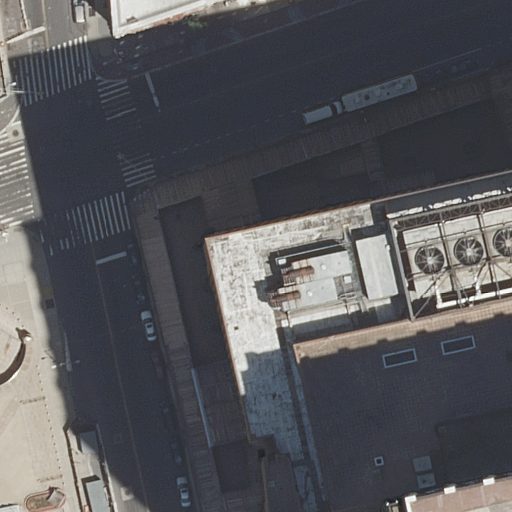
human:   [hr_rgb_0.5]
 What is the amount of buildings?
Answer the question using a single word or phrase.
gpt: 4

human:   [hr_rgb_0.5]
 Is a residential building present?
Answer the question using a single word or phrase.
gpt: yes

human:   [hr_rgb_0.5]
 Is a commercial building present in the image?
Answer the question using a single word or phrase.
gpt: no

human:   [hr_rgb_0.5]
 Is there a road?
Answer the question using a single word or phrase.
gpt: yes

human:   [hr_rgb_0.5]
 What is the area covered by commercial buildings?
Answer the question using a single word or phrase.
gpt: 0m2

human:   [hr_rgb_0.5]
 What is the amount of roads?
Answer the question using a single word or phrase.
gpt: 4

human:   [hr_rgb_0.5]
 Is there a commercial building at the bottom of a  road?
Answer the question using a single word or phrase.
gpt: no

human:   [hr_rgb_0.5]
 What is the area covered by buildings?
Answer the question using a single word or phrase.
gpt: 3627m2

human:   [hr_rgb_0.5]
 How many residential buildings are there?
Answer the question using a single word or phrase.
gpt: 4

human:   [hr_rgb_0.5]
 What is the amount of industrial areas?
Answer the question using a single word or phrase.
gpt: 0

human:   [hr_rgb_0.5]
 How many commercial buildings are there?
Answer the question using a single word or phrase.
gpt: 0

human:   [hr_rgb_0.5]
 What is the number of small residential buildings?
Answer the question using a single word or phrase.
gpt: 1

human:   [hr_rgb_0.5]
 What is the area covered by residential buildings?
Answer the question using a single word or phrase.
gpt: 3627m2

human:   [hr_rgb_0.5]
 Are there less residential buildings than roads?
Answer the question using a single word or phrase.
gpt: no

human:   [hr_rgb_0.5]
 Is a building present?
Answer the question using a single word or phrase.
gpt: yes

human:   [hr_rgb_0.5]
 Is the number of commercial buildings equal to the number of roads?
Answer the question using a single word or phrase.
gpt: no

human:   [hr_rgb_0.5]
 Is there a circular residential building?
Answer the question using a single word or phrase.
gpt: no

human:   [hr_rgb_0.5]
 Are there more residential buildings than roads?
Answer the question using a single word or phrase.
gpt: no

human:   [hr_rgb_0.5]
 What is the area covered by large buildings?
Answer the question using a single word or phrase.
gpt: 3337m2

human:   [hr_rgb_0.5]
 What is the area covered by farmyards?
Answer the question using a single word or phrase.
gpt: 0m2

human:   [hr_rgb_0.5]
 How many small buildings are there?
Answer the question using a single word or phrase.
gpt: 1

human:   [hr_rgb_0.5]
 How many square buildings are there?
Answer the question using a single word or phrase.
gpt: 0

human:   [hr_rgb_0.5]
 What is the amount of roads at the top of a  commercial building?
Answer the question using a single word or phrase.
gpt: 0

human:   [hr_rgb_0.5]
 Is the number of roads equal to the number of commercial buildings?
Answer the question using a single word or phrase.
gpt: no

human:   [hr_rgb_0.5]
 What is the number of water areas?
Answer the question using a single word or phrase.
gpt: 0

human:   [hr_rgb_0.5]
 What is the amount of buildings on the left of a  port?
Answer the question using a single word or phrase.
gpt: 0

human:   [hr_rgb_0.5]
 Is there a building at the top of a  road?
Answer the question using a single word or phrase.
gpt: yes

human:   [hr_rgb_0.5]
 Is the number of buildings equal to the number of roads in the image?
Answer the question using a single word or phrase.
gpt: yes

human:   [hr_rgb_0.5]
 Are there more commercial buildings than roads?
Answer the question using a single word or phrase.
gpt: no

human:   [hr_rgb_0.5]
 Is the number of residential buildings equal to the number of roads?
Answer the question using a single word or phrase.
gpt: yes

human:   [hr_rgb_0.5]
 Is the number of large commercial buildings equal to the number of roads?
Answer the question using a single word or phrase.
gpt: no

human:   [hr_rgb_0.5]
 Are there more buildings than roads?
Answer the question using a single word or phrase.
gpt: no

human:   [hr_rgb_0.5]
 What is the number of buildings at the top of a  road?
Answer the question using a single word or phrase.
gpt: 1

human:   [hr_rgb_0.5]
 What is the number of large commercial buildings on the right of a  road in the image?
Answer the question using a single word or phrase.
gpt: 0

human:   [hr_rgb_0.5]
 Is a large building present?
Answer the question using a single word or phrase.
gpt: yes

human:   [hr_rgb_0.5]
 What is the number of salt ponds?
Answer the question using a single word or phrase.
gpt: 0

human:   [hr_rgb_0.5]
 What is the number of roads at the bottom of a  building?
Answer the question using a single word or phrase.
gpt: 4

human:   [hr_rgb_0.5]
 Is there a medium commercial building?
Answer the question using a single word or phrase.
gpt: no

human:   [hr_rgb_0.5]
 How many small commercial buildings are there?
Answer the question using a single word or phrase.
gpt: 0

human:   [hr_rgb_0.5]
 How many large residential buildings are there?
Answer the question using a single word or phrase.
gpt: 1

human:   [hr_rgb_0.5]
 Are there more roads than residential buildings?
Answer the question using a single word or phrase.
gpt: no

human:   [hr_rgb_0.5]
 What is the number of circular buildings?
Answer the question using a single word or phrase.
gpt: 0

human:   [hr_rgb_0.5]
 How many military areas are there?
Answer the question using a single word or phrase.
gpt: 0

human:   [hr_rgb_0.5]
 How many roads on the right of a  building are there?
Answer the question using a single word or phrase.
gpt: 3

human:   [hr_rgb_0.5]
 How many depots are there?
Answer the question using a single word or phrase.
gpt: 0

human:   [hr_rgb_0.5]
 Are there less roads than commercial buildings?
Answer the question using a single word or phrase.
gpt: no

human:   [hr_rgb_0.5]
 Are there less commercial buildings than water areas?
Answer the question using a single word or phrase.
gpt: no

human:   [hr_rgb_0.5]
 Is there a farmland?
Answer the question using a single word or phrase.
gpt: no

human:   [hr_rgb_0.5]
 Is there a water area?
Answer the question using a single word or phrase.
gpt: no

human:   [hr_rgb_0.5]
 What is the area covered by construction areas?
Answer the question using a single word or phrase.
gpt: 0m2

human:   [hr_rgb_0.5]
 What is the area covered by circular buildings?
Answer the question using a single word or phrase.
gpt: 0m2

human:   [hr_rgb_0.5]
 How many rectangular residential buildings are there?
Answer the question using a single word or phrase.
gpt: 3

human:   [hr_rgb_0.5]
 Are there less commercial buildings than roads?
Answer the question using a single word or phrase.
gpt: yes

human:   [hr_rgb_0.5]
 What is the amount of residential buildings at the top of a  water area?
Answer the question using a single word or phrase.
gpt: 0

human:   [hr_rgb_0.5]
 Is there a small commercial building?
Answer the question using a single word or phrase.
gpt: no

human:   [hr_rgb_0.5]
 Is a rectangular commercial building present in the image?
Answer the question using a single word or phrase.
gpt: no

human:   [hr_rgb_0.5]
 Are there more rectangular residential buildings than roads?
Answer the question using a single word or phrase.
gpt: no

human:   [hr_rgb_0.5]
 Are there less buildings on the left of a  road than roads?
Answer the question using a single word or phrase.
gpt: yes

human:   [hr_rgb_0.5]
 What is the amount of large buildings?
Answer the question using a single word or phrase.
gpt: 1

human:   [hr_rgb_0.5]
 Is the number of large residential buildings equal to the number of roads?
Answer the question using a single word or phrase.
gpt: no

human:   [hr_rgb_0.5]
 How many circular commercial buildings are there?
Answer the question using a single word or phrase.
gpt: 0

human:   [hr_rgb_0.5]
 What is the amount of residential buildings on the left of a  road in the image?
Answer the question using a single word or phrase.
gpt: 2

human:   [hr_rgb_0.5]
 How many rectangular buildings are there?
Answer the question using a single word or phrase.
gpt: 3

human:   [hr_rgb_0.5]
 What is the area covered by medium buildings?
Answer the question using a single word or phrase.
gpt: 285m2